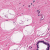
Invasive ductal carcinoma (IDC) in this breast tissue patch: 0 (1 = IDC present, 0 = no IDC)